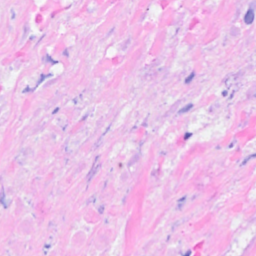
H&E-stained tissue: Breast